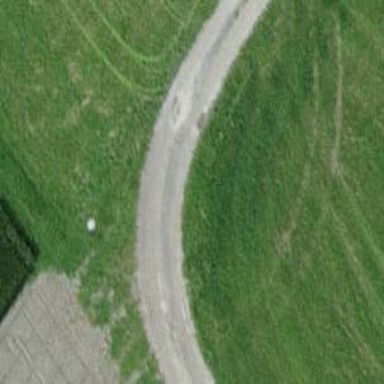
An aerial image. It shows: Track with grade 3 surface.